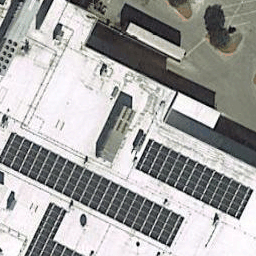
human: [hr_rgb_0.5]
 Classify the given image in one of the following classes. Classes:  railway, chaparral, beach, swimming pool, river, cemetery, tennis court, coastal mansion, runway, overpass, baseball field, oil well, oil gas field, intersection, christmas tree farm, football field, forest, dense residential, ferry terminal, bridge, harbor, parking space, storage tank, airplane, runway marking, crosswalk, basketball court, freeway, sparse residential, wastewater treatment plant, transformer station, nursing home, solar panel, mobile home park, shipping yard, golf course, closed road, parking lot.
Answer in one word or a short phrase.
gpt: solar panel